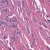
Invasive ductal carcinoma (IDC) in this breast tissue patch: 1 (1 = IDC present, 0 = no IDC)